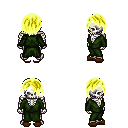
a pixel art fantasy rpg character, male body template, skeleton, green robe, magenta pants, gold bangs hairstyle, brown slippers, four views (front, back, left, right), 2x2 character sprite sheet, small pixel art, hard edges, no anti-aliasing